Field crop: maize
Growth stage: 2
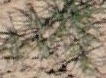
Species: salsola